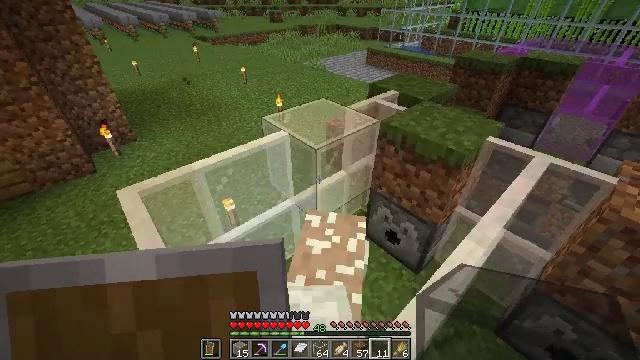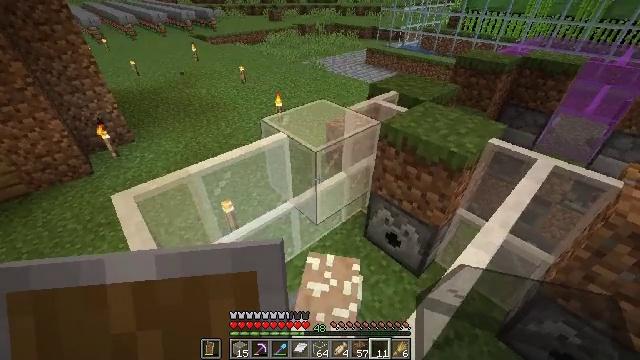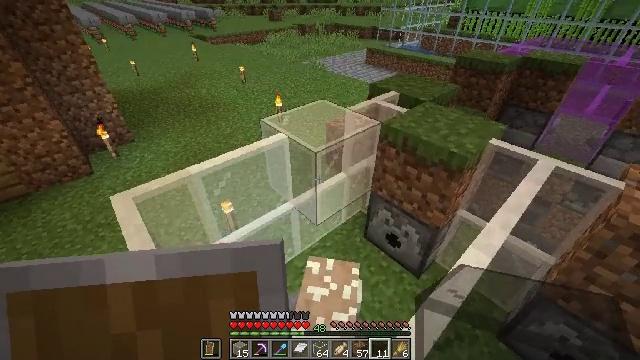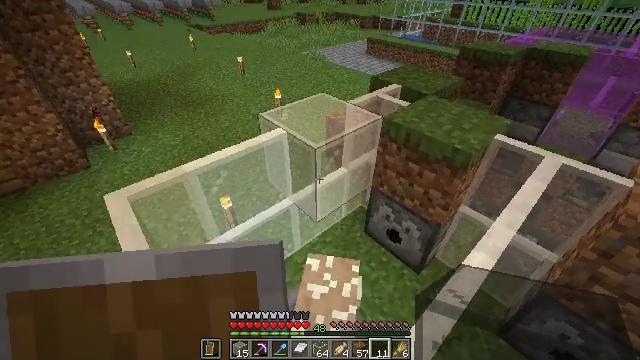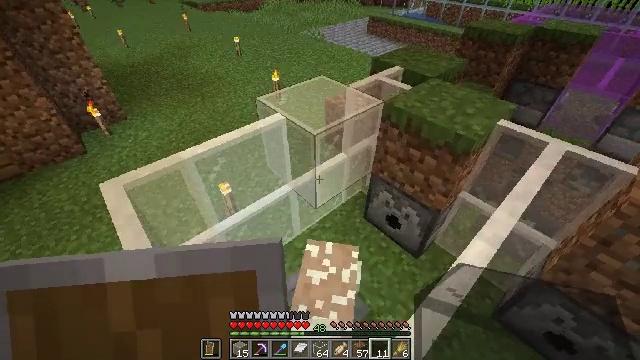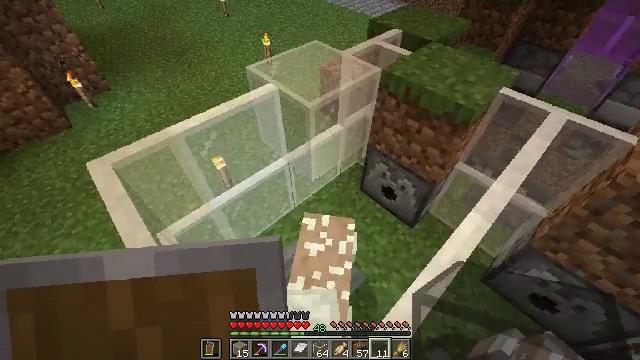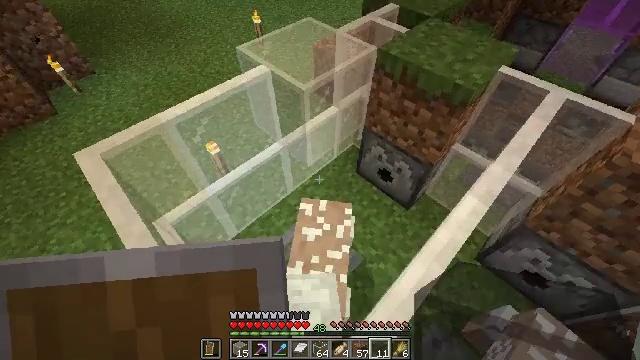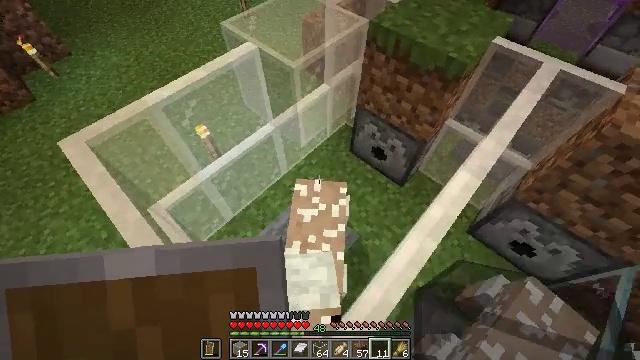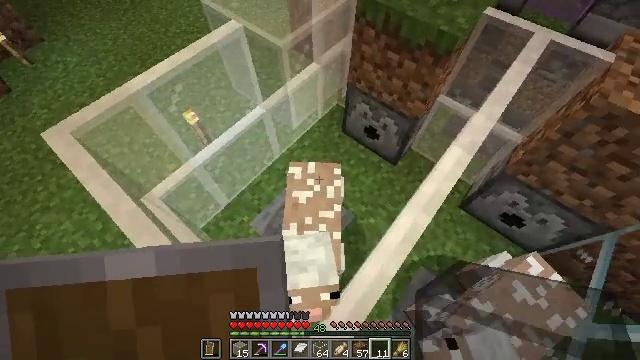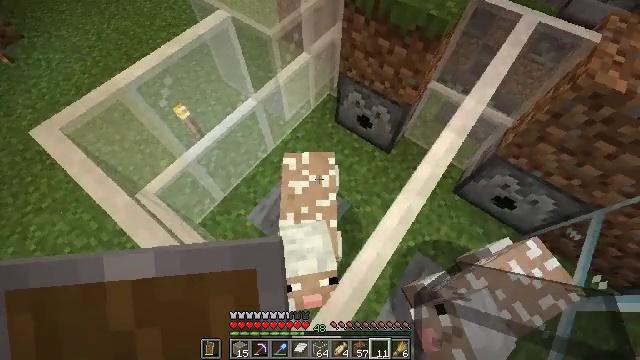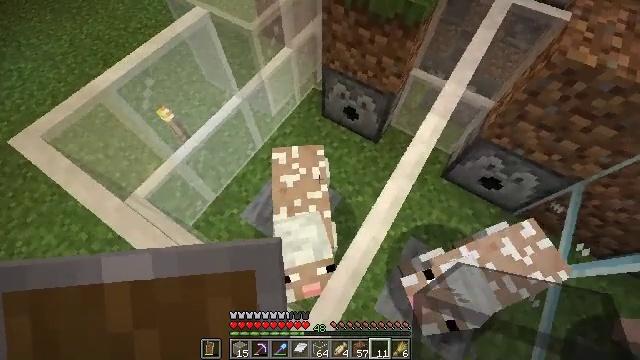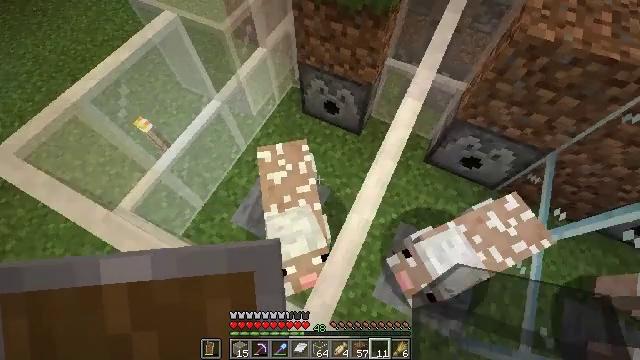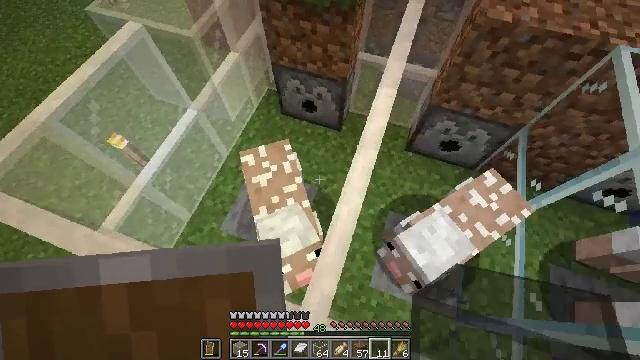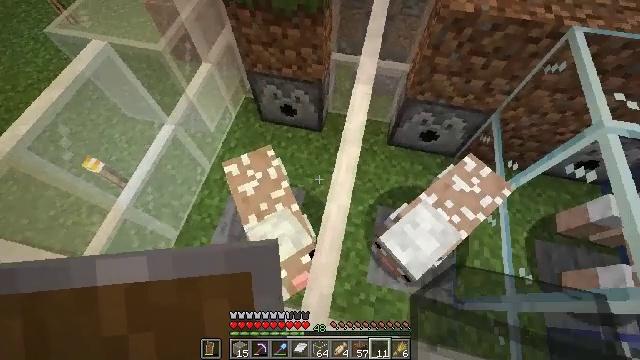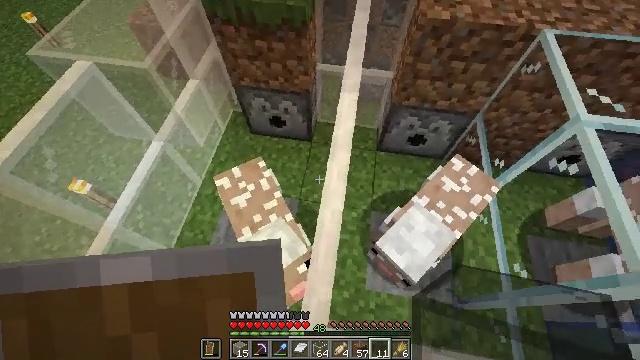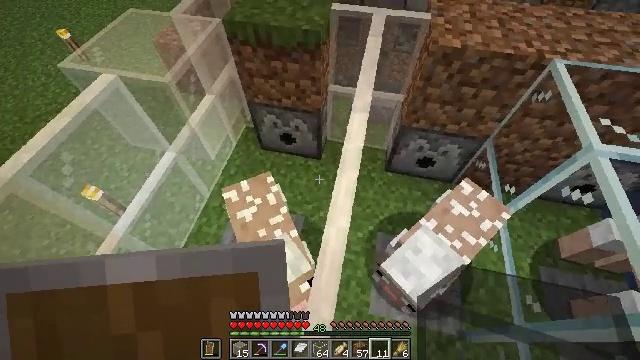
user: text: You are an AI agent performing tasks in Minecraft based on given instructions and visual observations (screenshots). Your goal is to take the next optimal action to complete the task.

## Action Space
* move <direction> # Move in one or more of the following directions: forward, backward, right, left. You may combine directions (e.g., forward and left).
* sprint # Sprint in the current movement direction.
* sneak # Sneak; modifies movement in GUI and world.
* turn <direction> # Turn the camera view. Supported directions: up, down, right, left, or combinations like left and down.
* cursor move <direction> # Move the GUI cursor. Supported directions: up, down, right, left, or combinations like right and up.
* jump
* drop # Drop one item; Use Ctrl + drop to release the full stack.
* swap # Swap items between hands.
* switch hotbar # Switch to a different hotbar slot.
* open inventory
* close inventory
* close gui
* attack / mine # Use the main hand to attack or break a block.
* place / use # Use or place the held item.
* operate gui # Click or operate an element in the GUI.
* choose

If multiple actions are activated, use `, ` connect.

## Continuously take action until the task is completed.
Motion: motion action
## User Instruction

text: Break the white stained glass pane.
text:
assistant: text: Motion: move forward, sneak
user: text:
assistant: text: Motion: move forward, sneak
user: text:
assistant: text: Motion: move forward, sneak, turn down
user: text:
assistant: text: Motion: move forward, sneak, turn down
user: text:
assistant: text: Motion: sneak, turn right and down
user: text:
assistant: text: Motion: sneak, turn right and down
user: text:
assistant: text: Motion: sneak, turn right and down
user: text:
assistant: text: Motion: move back, sneak, turn right and down
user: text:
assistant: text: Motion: move back, sneak, turn right and down
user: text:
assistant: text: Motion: move back, sneak, turn right
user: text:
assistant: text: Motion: move back, sneak, turn right
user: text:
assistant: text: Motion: sneak, turn right
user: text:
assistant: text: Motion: sneak, turn right
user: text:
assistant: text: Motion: sneak, turn right and up
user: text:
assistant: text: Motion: sneak, turn left and up
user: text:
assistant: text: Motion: sneak, turn left
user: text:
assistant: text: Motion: sneak
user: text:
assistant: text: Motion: turn right
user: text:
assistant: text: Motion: turn up
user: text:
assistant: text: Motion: no_op
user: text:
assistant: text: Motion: no_op
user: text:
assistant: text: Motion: turn left and down
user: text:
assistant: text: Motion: turn left
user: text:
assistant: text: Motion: turn left and up
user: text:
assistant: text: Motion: turn left and up
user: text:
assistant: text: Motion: turn left
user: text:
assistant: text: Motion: no_op
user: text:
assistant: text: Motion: no_op
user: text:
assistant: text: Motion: no_op
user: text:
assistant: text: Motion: no_op